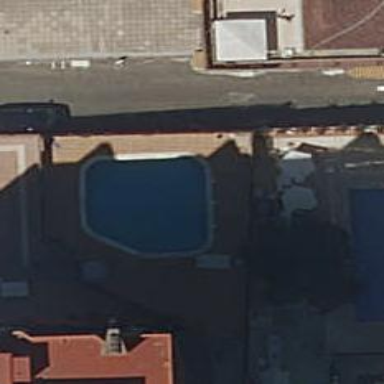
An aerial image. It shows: Swimming pool located in leisure land.